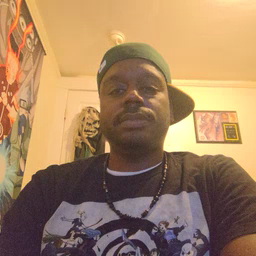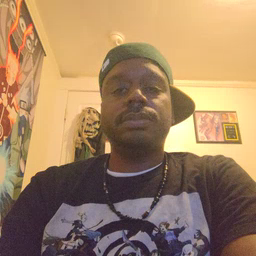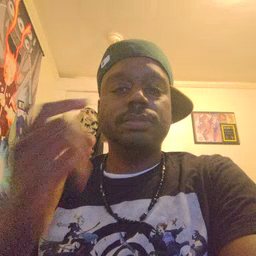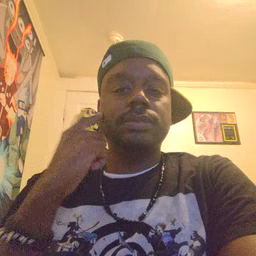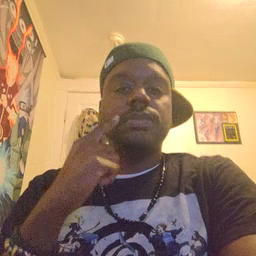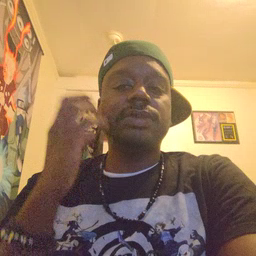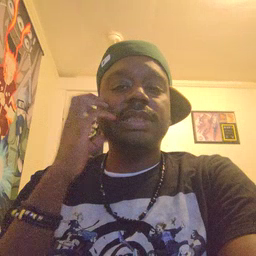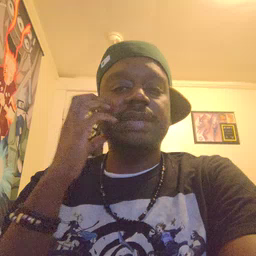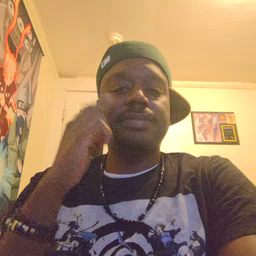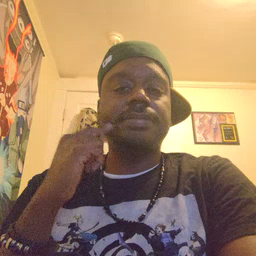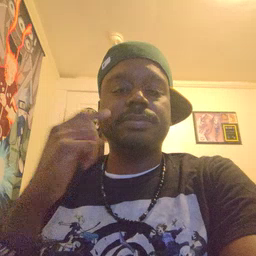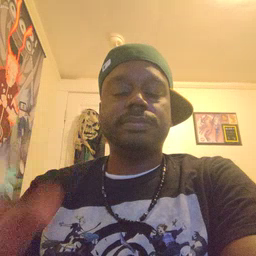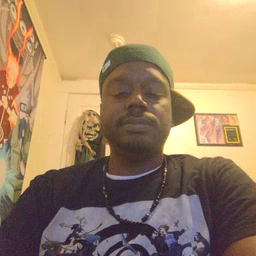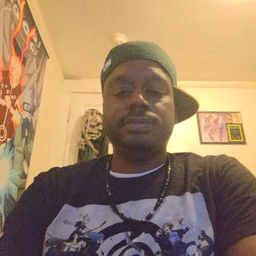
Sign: cheek